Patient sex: F
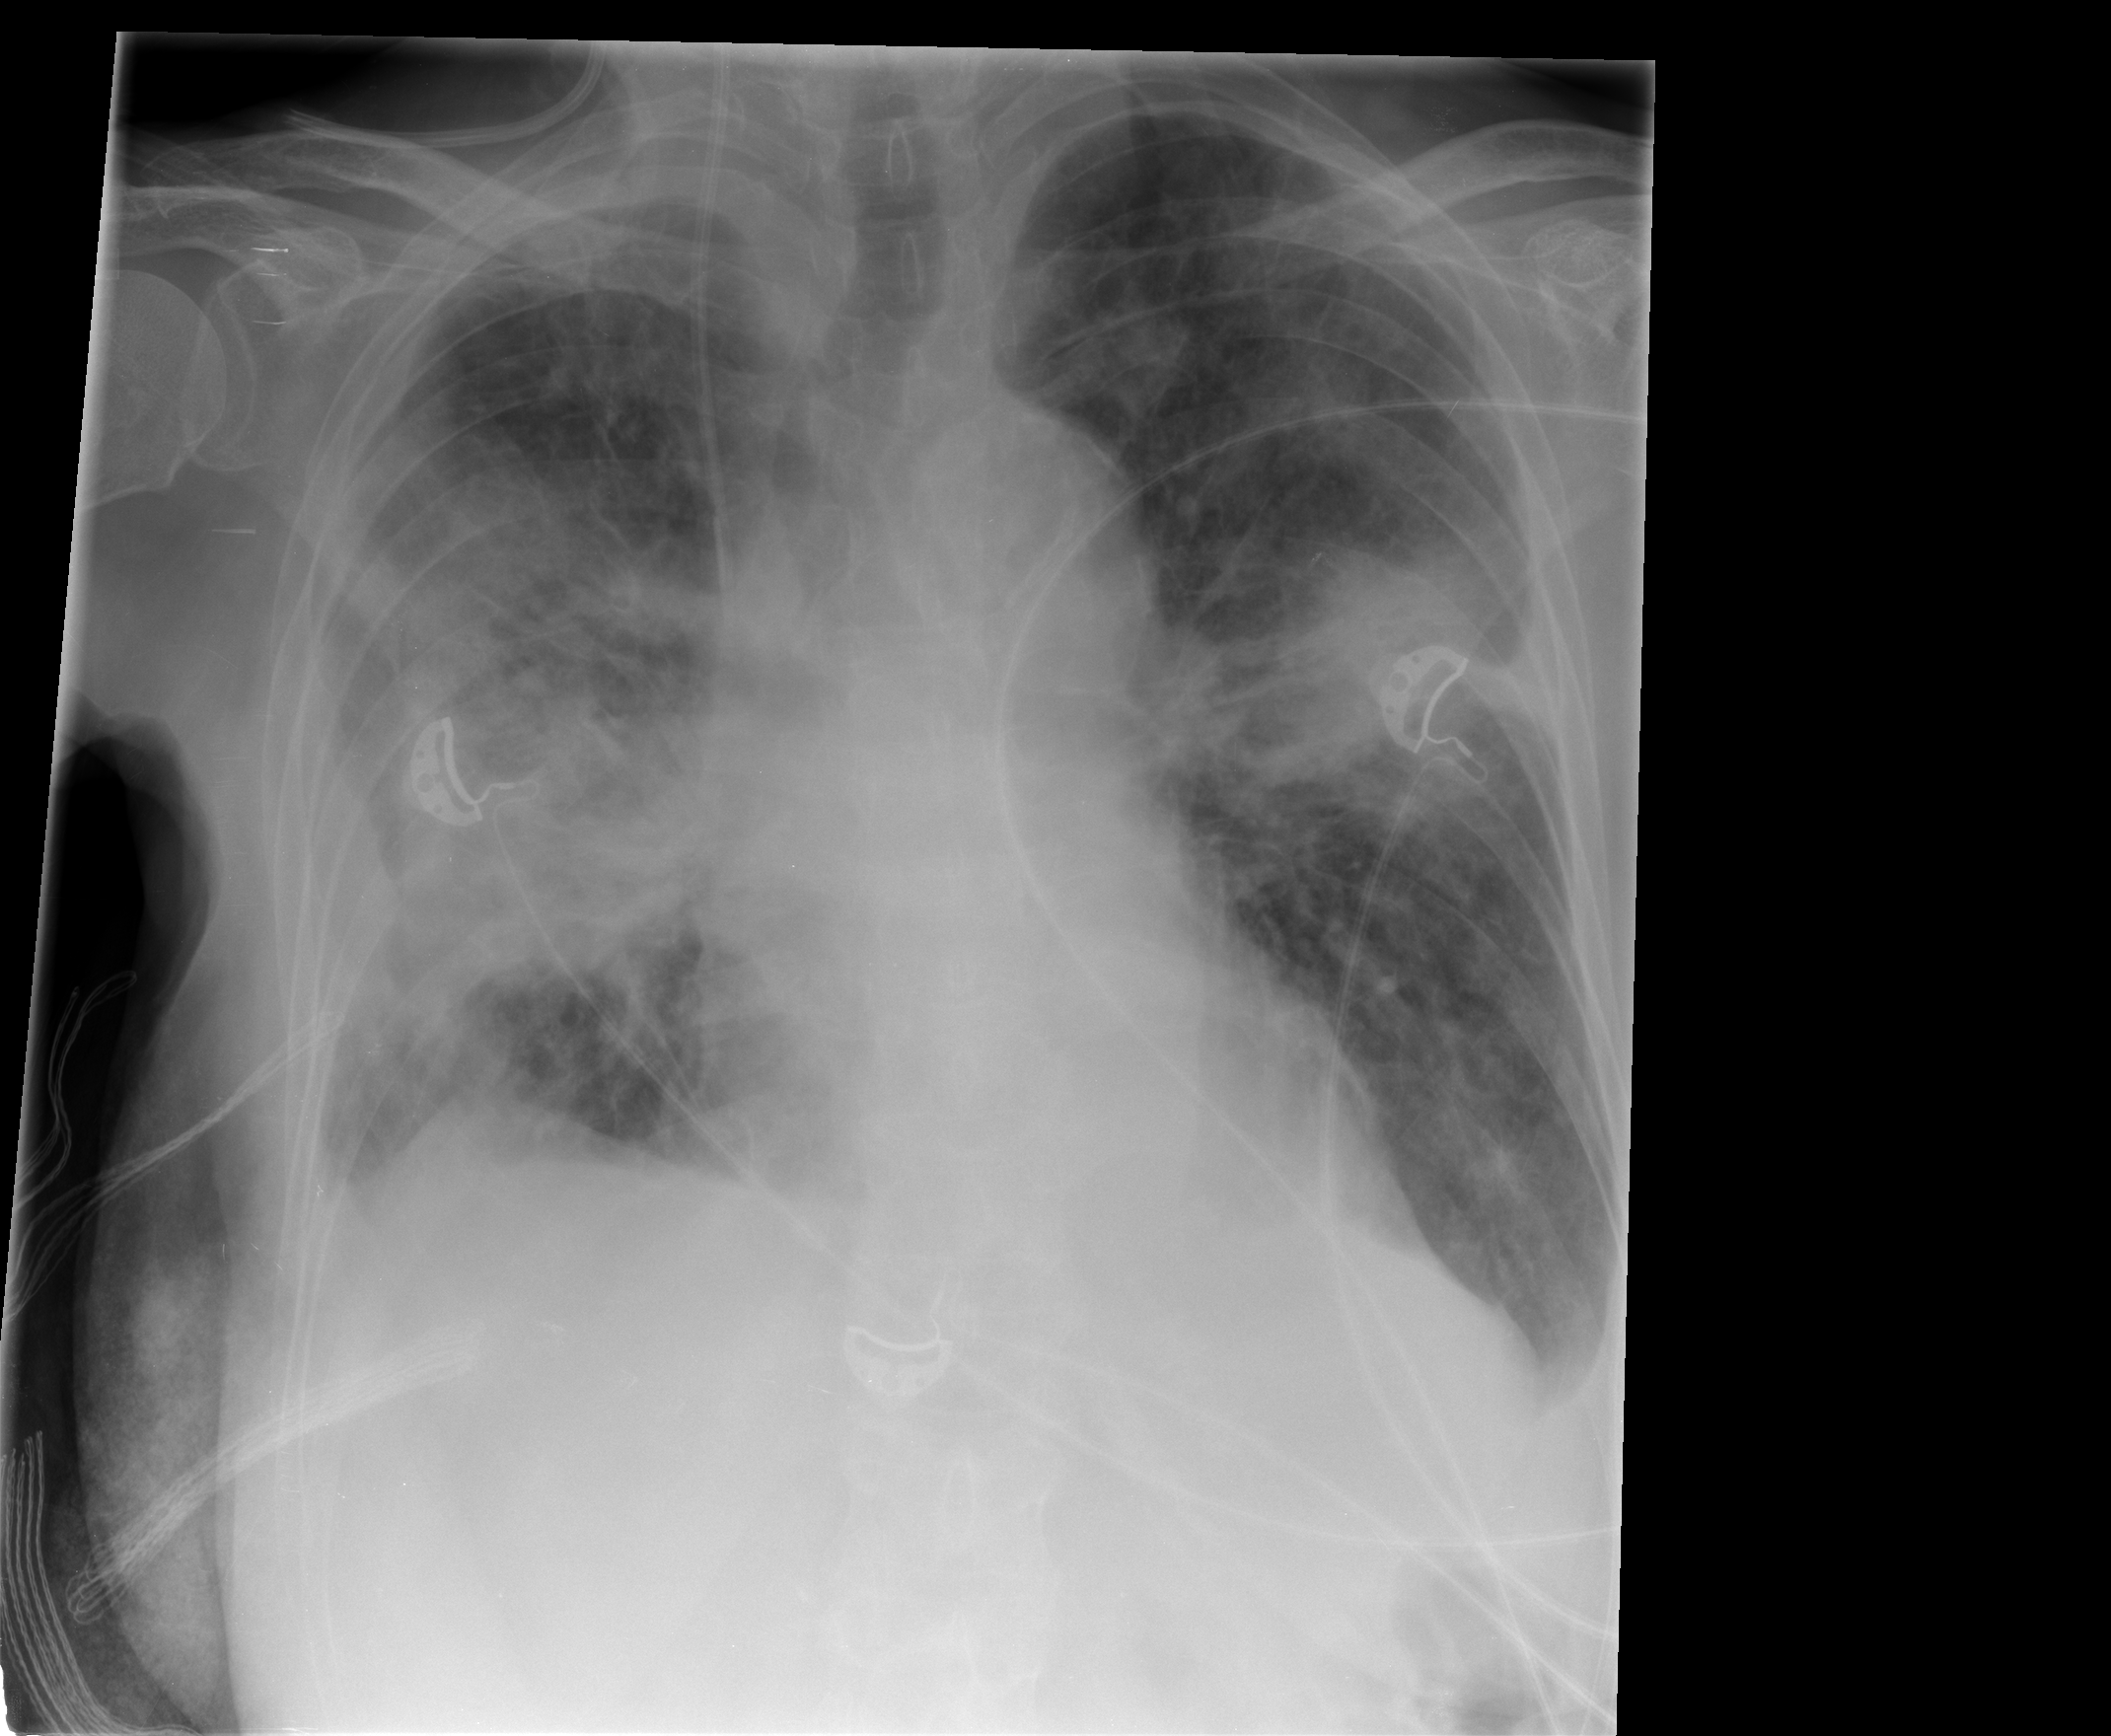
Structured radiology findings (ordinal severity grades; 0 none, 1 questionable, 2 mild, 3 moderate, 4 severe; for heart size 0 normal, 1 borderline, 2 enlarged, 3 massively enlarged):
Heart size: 0
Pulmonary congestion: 1
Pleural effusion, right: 2
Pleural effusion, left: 2
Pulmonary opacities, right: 3
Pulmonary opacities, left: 2
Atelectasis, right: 3
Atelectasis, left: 3